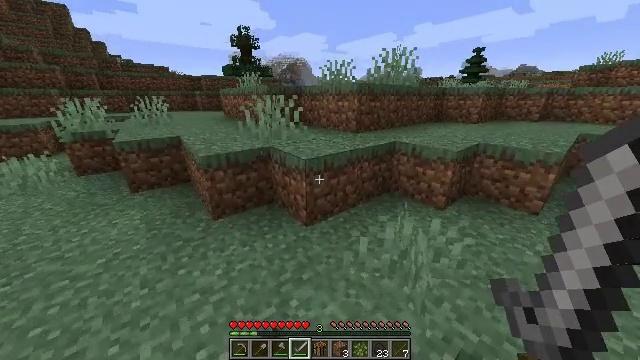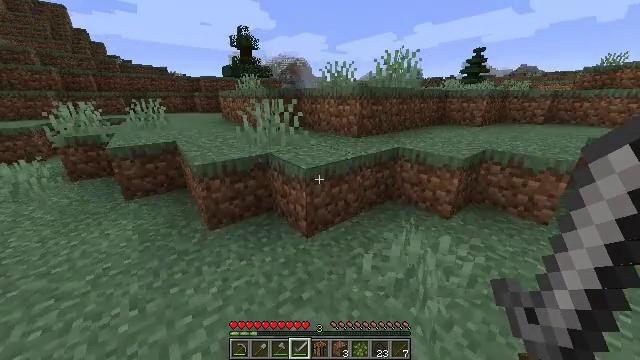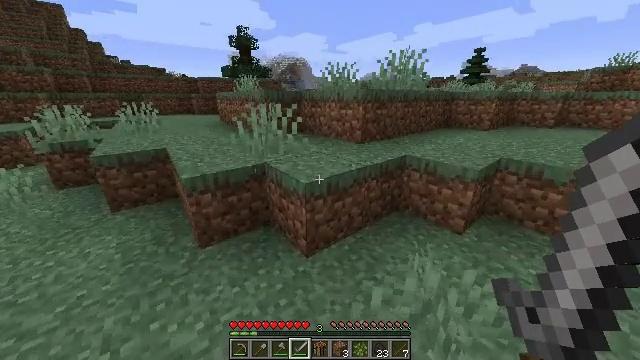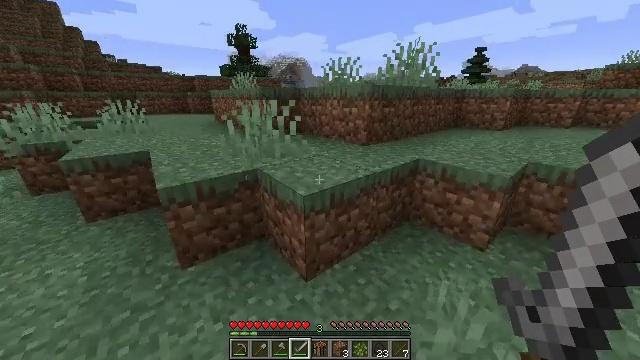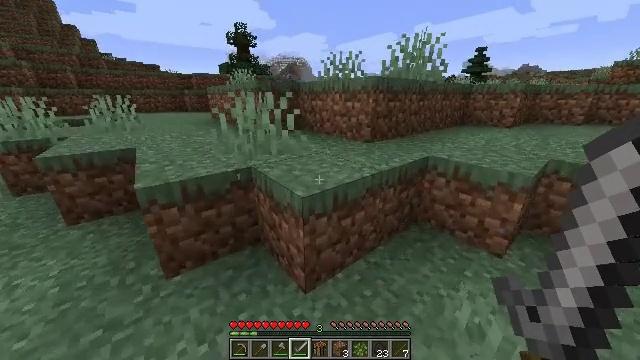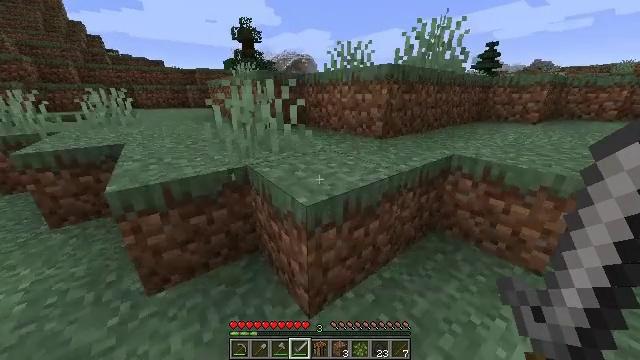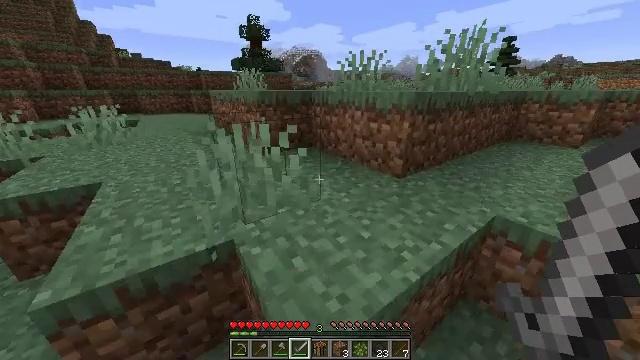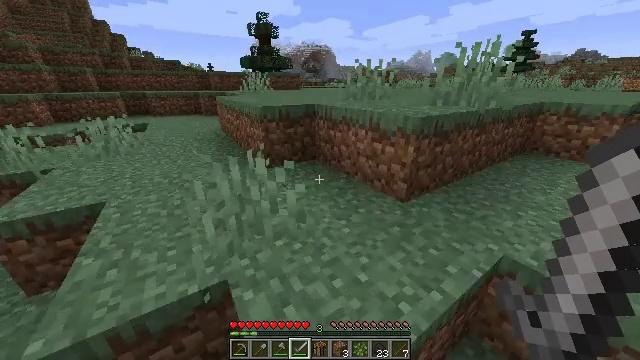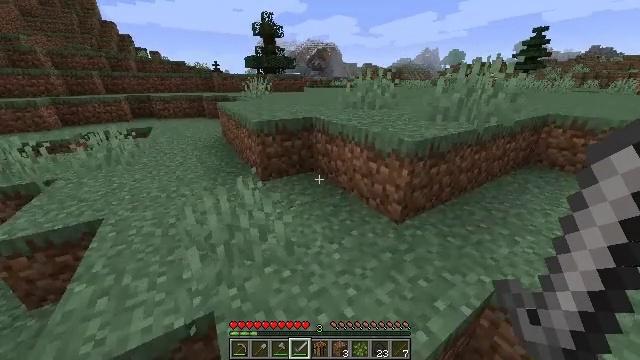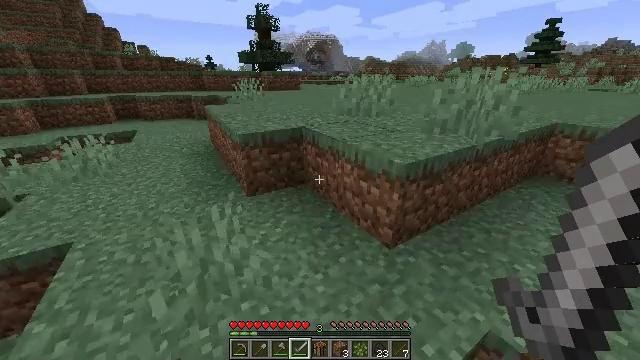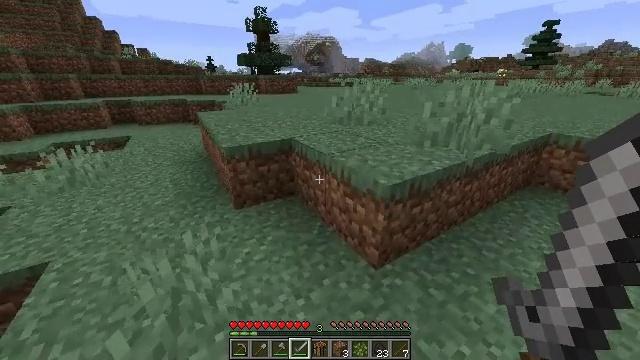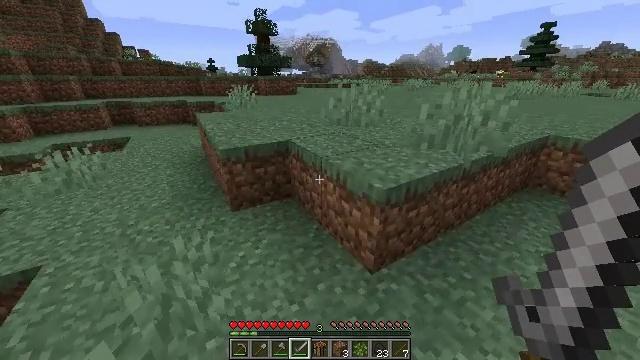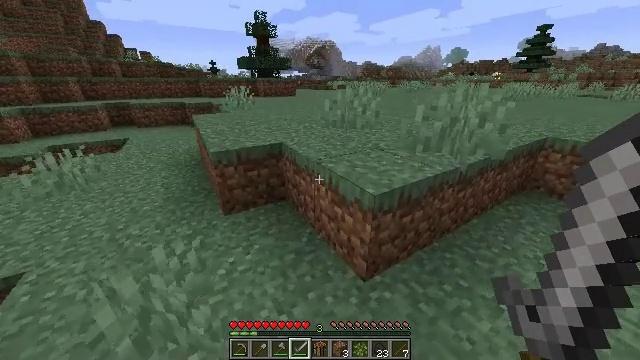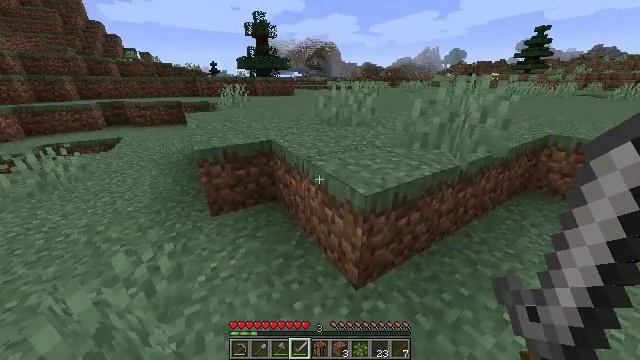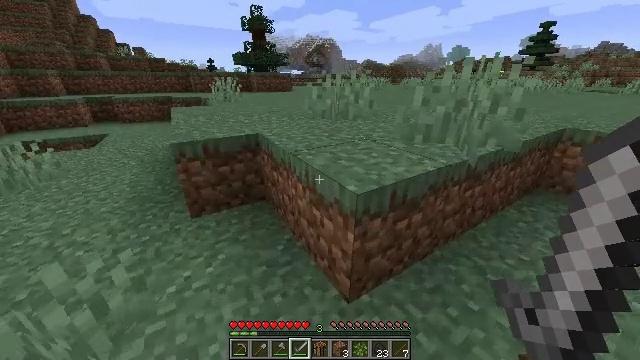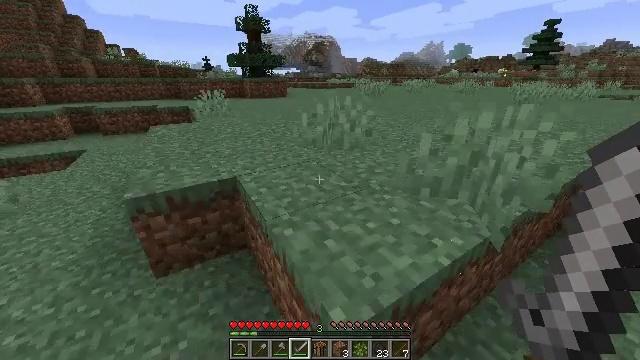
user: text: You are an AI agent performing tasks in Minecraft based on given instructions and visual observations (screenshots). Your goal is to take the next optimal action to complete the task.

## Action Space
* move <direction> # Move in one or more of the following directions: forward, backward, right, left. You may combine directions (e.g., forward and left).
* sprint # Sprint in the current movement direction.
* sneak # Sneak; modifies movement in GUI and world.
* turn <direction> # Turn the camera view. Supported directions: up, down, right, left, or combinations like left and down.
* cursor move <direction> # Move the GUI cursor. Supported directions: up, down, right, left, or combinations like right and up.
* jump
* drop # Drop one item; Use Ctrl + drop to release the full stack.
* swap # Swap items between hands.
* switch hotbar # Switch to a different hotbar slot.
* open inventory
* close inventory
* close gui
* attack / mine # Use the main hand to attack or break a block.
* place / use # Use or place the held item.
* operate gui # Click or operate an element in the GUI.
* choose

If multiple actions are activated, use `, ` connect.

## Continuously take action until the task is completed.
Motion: motion action
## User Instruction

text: Punch the spruce leaves to get saplings.
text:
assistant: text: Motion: move forward, sprint, jump
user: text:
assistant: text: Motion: move forward, sprint, jump
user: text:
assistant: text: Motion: move forward, sprint
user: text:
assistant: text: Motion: move forward, sprint
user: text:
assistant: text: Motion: move forward, sprint, turn left
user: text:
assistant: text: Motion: move forward, sprint, turn left, jump
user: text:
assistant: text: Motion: move forward, sprint, turn left and down, jump
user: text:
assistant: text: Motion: move forward, sprint, turn left, jump
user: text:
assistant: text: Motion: move forward, sprint
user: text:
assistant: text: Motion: move forward, sprint
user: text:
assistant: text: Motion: move forward, sprint
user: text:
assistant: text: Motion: move forward, sprint
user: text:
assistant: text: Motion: move forward, sprint
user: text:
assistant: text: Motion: move forward, sprint
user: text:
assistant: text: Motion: move forward, sprint, jump
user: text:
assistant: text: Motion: move forward, sprint, jump
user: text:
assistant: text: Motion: move forward, sprint, jump
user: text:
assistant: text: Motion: move forward, sprint, jump
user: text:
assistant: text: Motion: move forward, sprint
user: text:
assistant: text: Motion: move forward, sprint
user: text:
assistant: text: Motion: move forward, sprint
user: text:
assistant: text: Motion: move forward, sprint
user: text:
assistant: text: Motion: move forward, sprint
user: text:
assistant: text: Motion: move forward, sprint
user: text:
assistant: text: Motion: move forward, sprint
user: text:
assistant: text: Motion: move forward, sprint
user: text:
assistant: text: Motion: move forward, sprint
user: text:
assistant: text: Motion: move forward, sprint
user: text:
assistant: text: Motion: move forward, sprint
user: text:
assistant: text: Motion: move forward, sprint